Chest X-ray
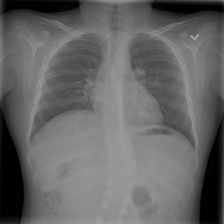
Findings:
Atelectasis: negative
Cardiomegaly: negative
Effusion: negative
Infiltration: negative
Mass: negative
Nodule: negative
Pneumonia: negative
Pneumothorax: negative
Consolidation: negative
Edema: negative
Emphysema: negative
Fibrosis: negative
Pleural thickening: negative
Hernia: negative